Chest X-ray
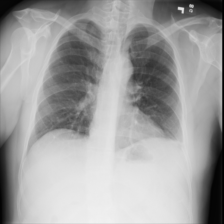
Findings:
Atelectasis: negative
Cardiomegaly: negative
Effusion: negative
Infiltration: negative
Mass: negative
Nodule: negative
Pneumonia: negative
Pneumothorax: negative
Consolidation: negative
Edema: negative
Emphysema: negative
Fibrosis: negative
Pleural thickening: negative
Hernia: negative